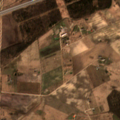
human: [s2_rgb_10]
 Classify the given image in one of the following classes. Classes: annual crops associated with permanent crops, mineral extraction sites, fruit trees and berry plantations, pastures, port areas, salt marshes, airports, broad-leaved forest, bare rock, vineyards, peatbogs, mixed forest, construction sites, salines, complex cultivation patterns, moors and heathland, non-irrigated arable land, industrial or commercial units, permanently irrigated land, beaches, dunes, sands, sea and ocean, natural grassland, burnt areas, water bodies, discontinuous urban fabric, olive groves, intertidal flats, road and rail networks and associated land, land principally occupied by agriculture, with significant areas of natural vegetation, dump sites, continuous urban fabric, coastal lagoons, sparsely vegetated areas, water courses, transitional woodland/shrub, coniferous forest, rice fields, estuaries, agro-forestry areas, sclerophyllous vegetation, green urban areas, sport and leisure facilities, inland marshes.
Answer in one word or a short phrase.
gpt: non-irrigated arable land, pastures, complex cultivation patterns, broad-leaved forest, mixed forest